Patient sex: M
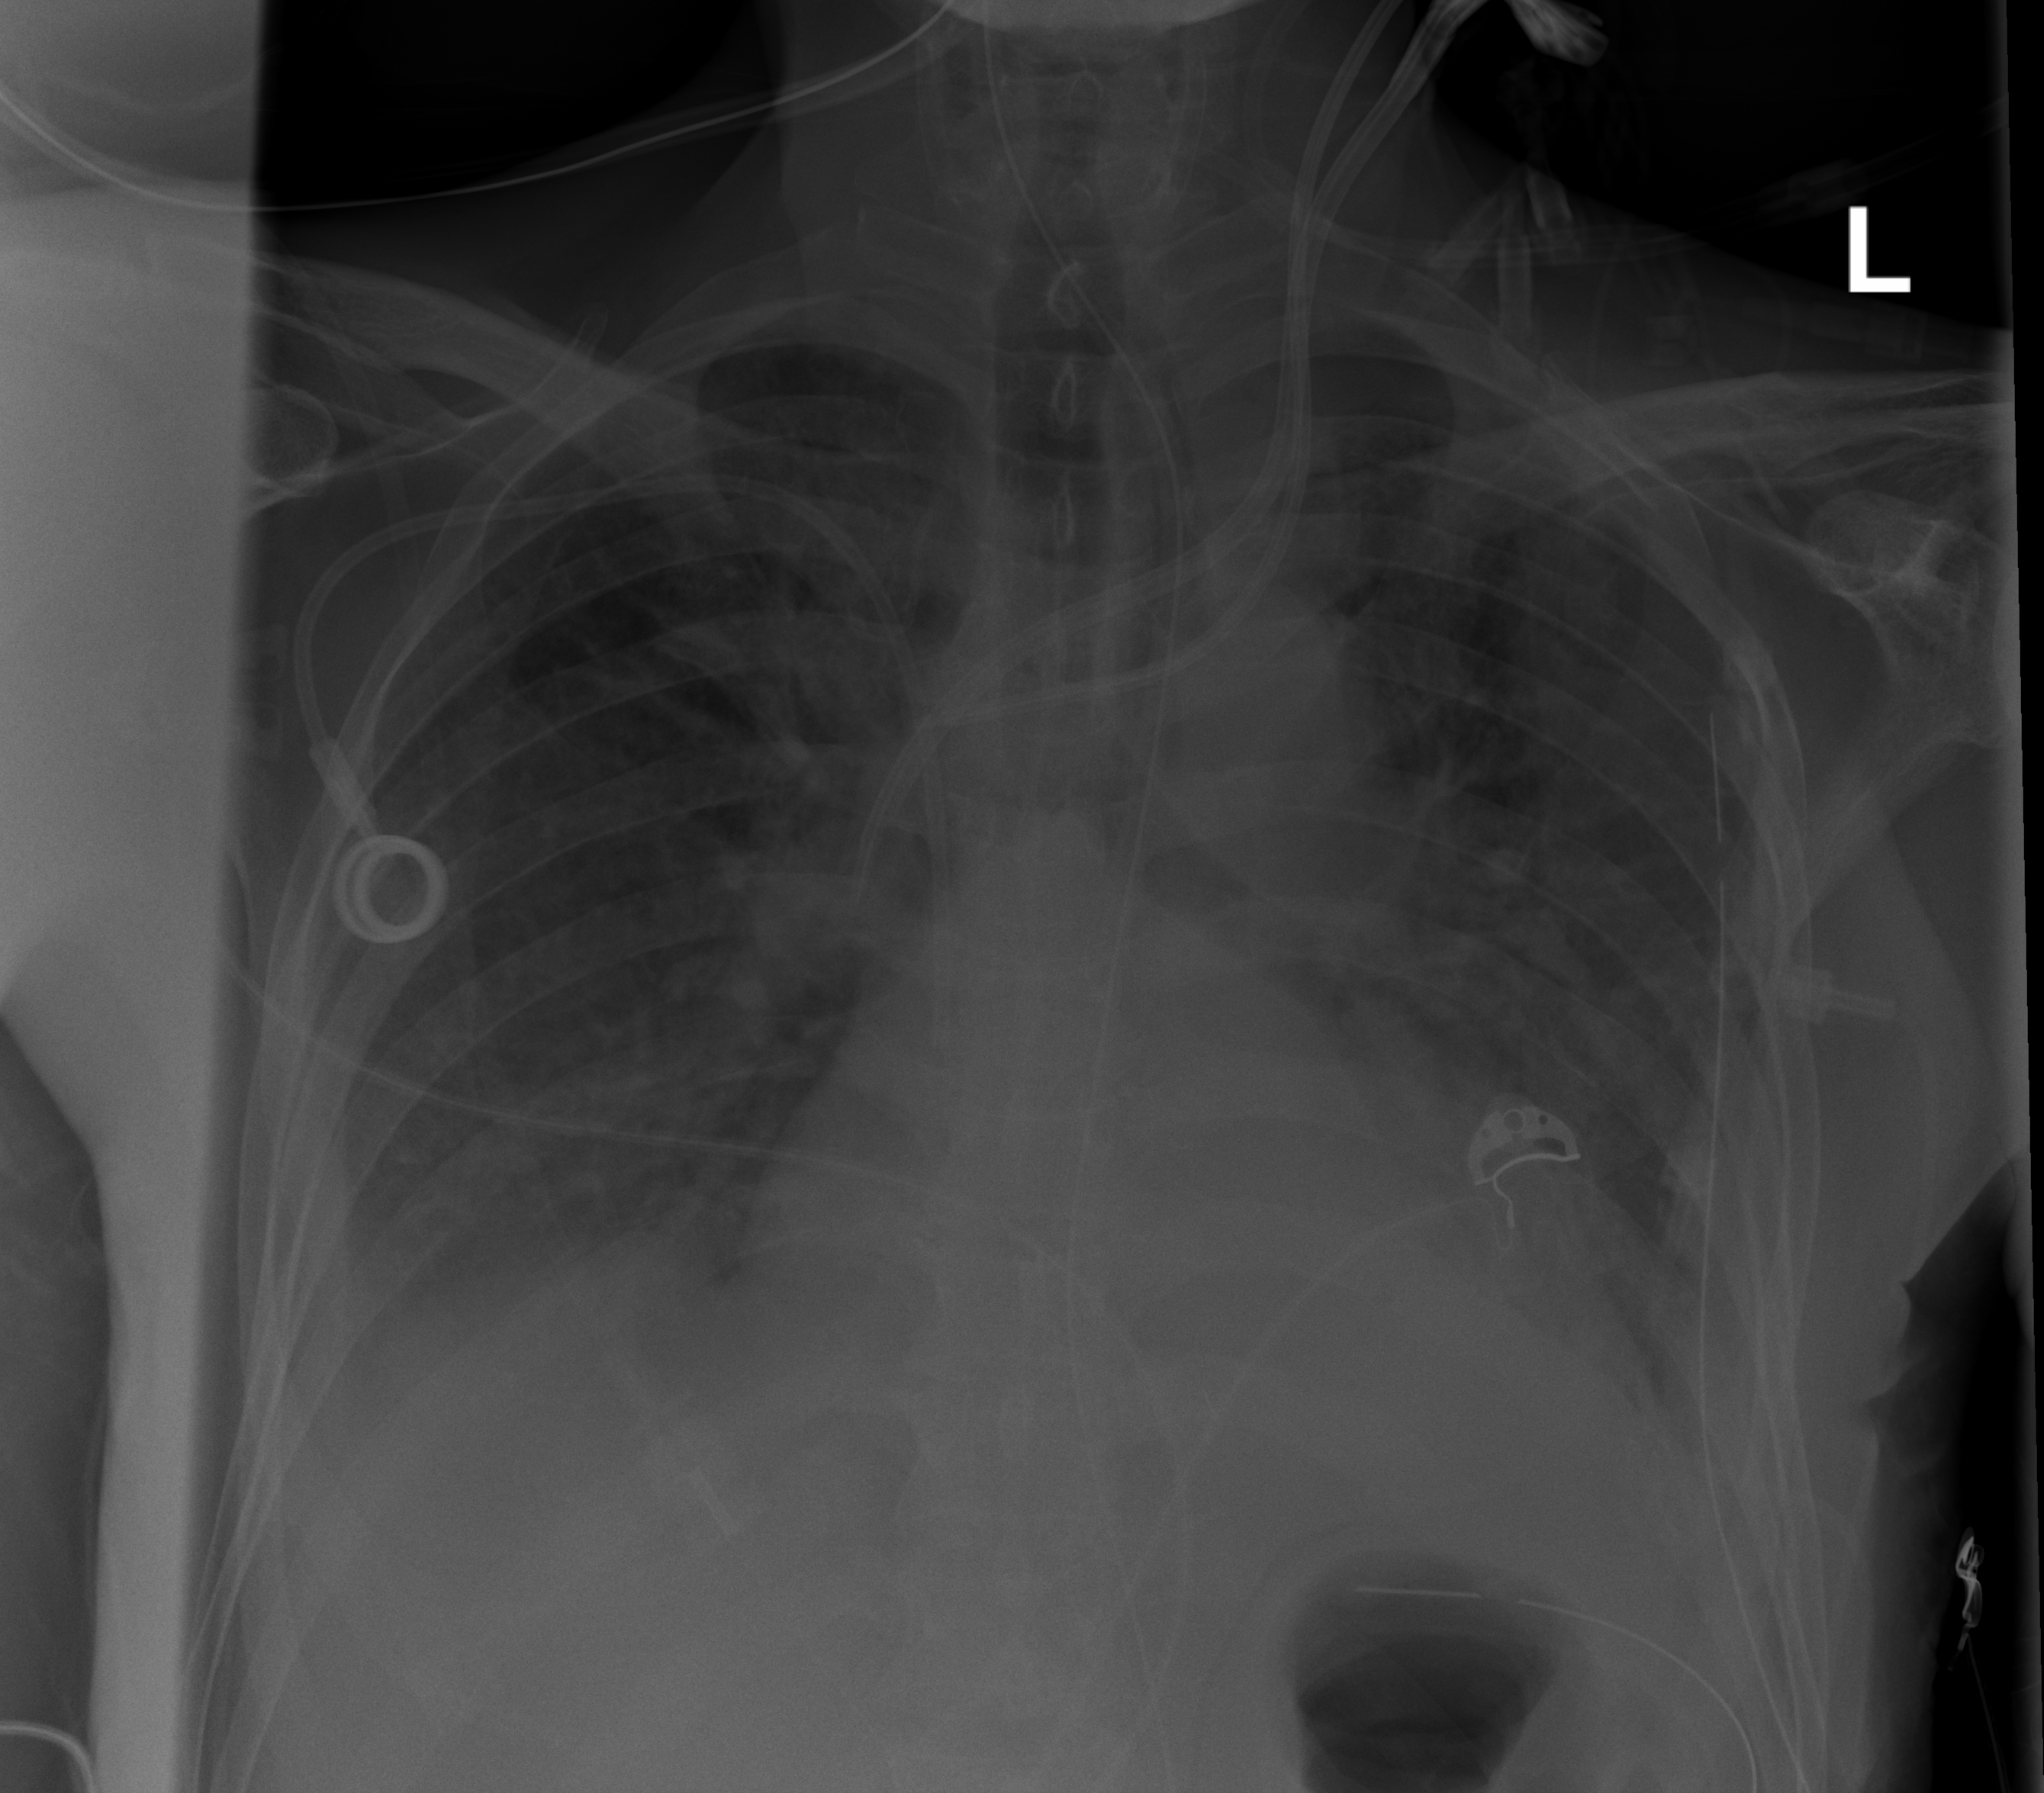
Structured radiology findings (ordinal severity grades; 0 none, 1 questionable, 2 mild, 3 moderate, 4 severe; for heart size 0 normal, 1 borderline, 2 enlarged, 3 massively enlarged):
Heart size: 0
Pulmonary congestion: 3
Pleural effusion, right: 3
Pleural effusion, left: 2
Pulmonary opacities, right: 1
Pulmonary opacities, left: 1
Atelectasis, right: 2
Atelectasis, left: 2